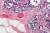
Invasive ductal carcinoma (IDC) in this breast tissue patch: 0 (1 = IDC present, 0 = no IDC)